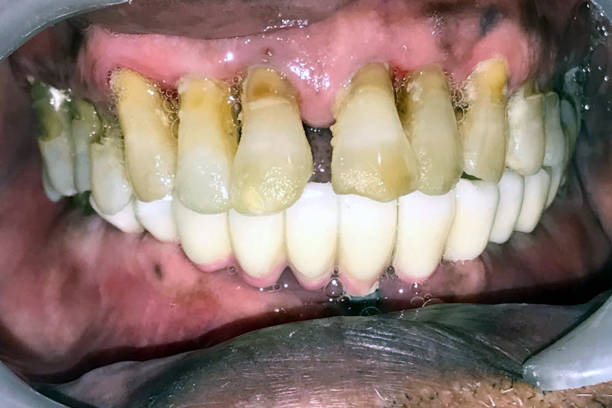
Condition: Calculus